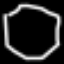
Label: octagon